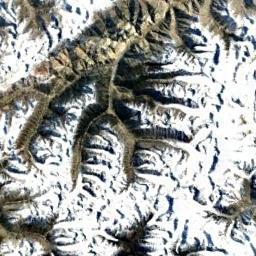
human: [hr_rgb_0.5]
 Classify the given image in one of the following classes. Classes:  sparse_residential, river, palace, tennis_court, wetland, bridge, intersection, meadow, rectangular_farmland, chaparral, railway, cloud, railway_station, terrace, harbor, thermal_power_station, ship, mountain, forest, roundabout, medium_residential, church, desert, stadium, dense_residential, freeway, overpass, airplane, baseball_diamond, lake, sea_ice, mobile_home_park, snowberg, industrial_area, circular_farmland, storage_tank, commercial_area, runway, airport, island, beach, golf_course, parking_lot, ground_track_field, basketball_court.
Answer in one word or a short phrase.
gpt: snowberg